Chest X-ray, PA view. Patient: 72 years old, sex F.
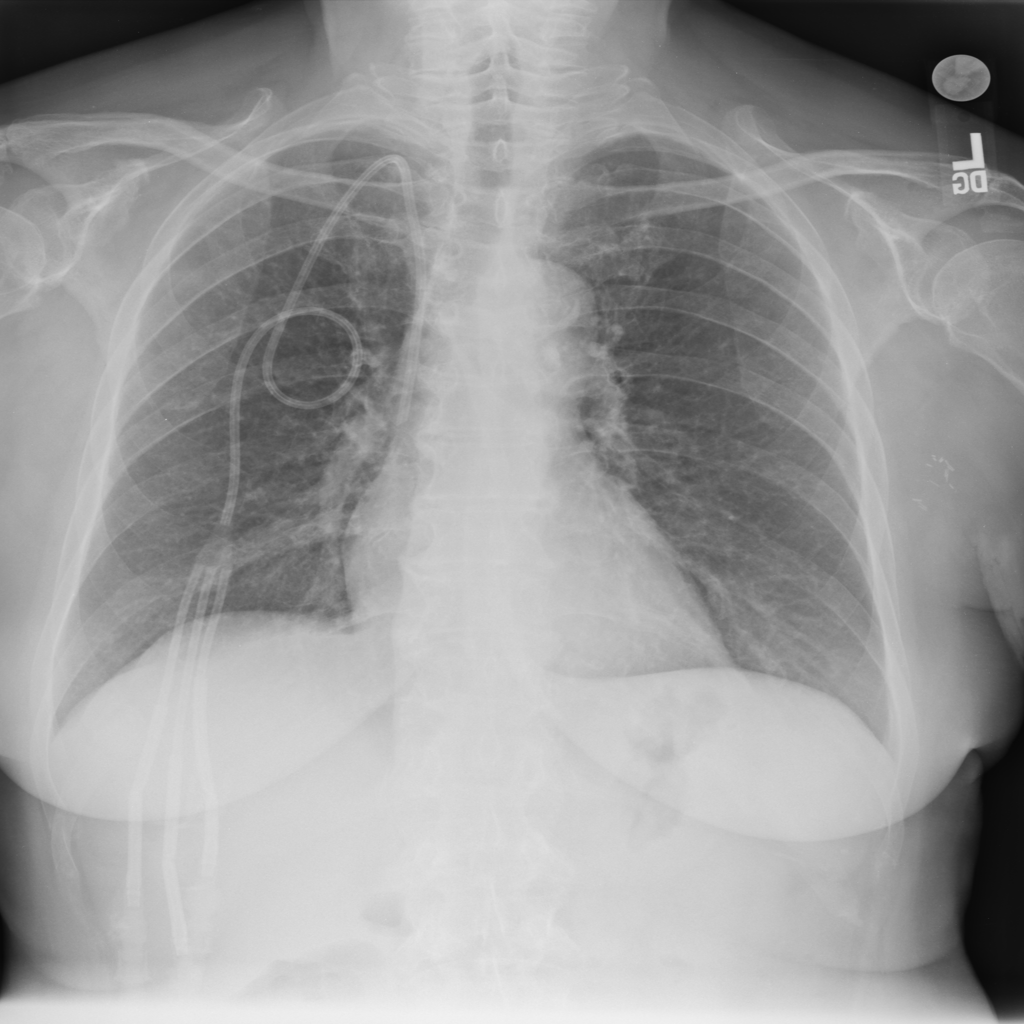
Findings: No Finding